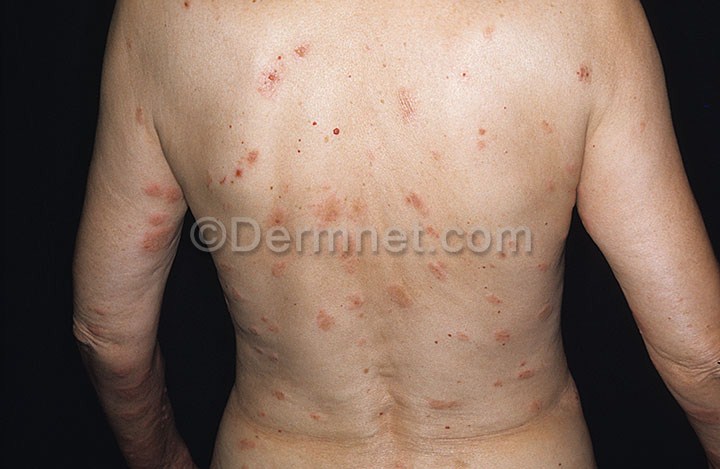
Disease: Bullous Disease Photos